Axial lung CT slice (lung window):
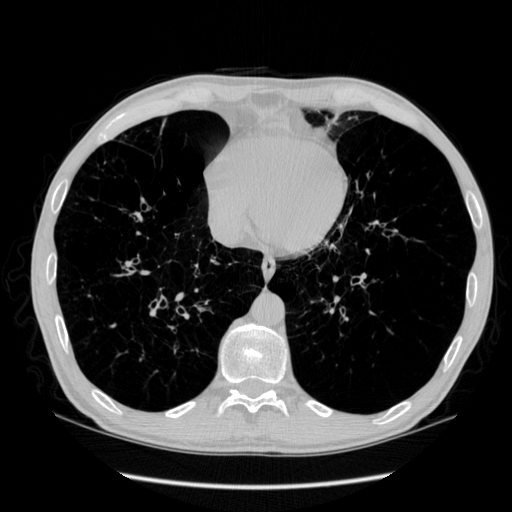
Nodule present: no